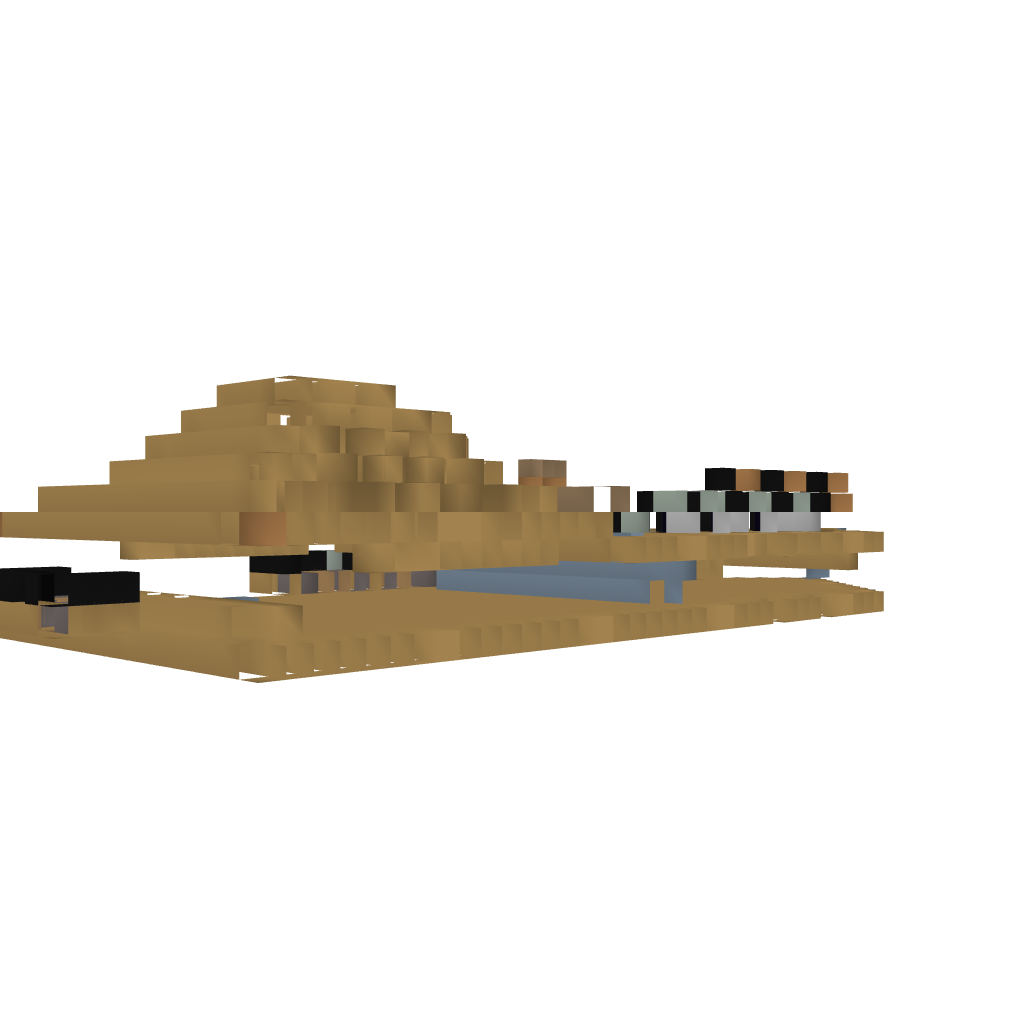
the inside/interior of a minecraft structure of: Cannon Boat